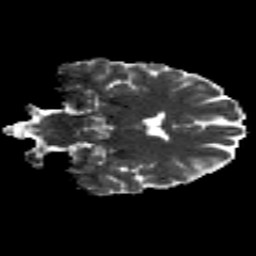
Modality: MD
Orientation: coronal
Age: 23
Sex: female
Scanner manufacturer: siemens
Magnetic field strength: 3 T
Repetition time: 8.8 s
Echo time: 0.085 s